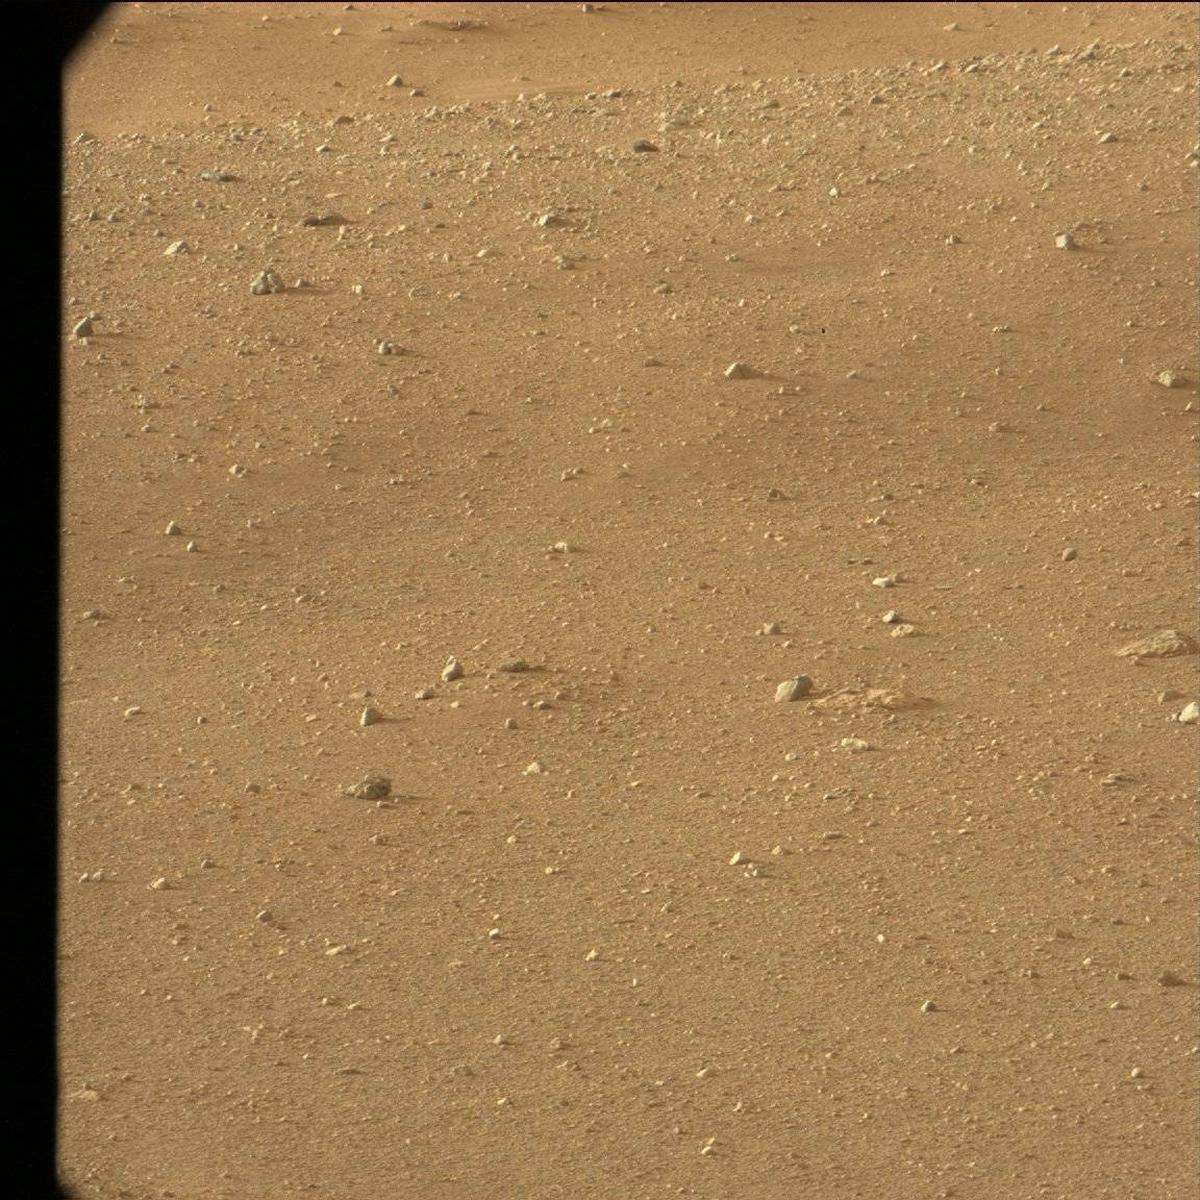
Terrain classes present: Bedrock, Rock, Sand / Soil